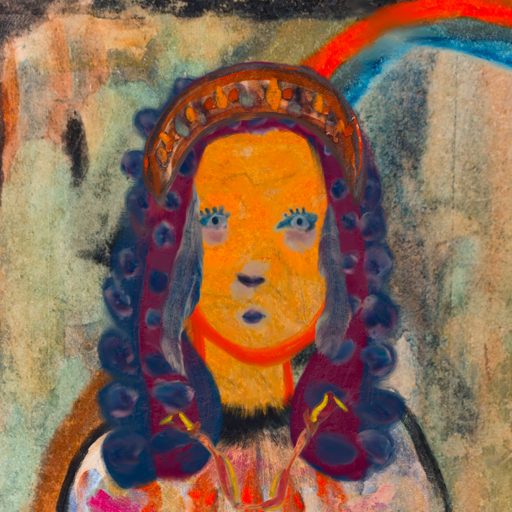
Background: Childish, Head And Neck Front: Sisters, Face Front: Hill_Girl, Bust: Childish, Hair Front: Hill_Girl, Head Accessory: Hypocrite, Second Necklace: Gypsy_Mother_1, Necklace: Blank, Baby: Blank